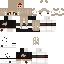
A female human skin with pale skin, wearing blonde long hair dressed in a blue tshirt and black shorts, featuring a closed mouth.